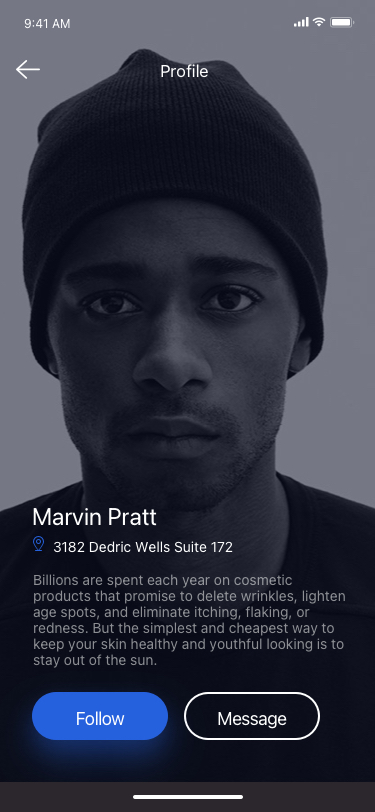
Text in this UI design:
Message
Follow
Billions are spent each year on cosmetic products that promise to delete wrinkles, lighten age spots, and eliminate itching, flaking, or redness. But the simplest and cheapest way to keep your skin healthy and youthful looking is to stay out of the sun.

3182 Dedric Wells Suite 172
Marvin Pratt
Profile